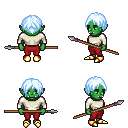
a pixel art fantasy rpg character, female body template, orc, green skin, white long-sleeve shirt, red pants, white cyan parted hairstyle, gold boots, spear, four views (front, back, left, right), 2x2 character sprite sheet, small pixel art, hard edges, no anti-aliasing